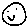
Label: smiley face